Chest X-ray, AP view. Patient: 27 years old, sex F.
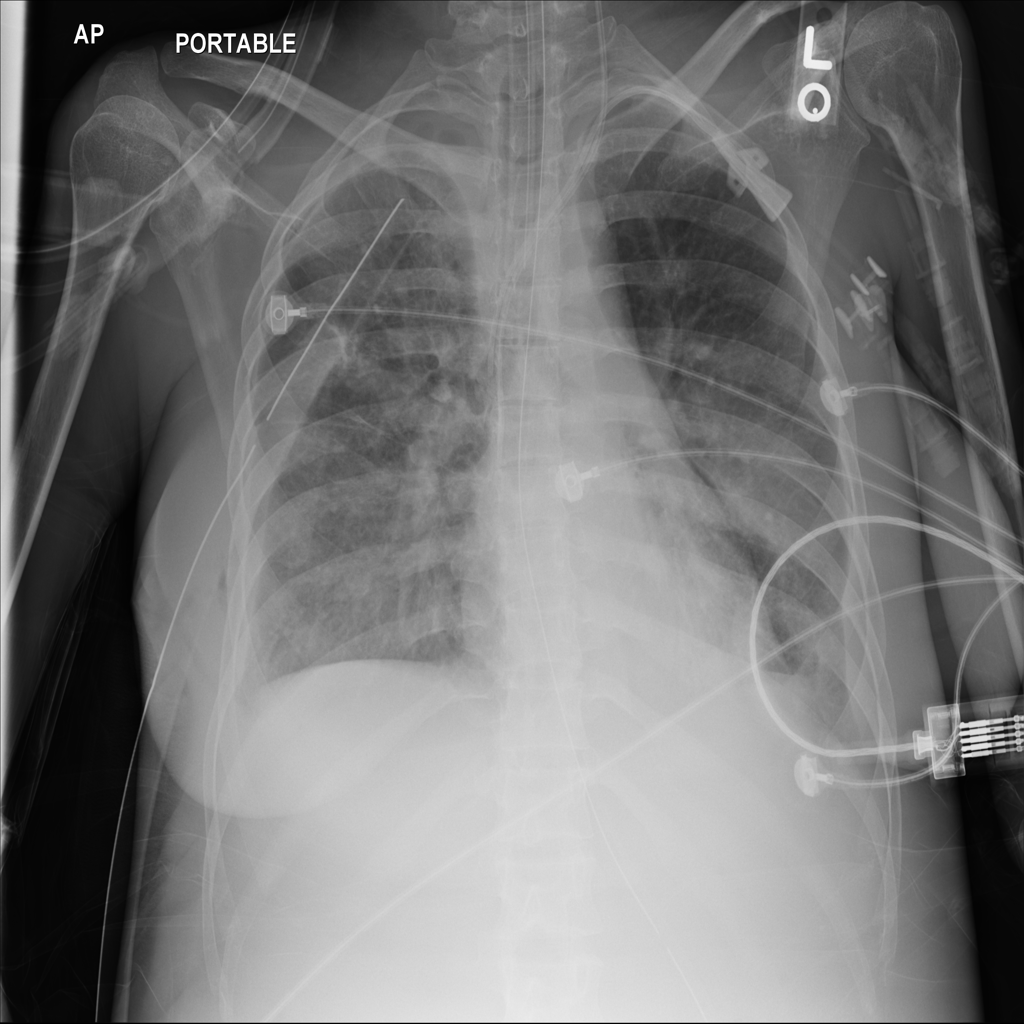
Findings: No Finding